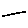
Label: line